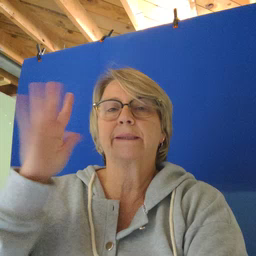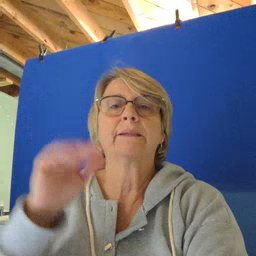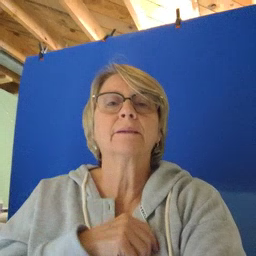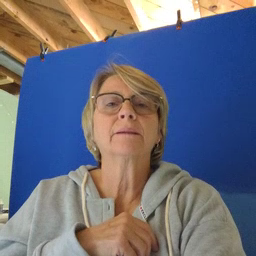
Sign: tree